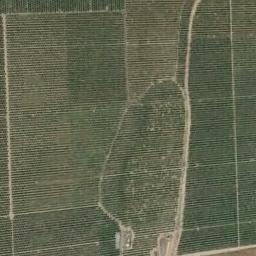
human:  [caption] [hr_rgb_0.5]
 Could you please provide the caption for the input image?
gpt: Several green rectangular farmlands are arranged in neat rows and some paths go through the farmlands .

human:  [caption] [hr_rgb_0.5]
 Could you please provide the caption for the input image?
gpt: There are some green rectangular farmland .

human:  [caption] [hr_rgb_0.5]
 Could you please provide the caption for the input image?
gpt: Several dirt roads are in rectangular farmlands .

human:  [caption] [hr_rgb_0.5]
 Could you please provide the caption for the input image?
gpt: A green rectangular farm field .

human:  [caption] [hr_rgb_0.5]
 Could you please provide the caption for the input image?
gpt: There are some green rectangular farmlands .